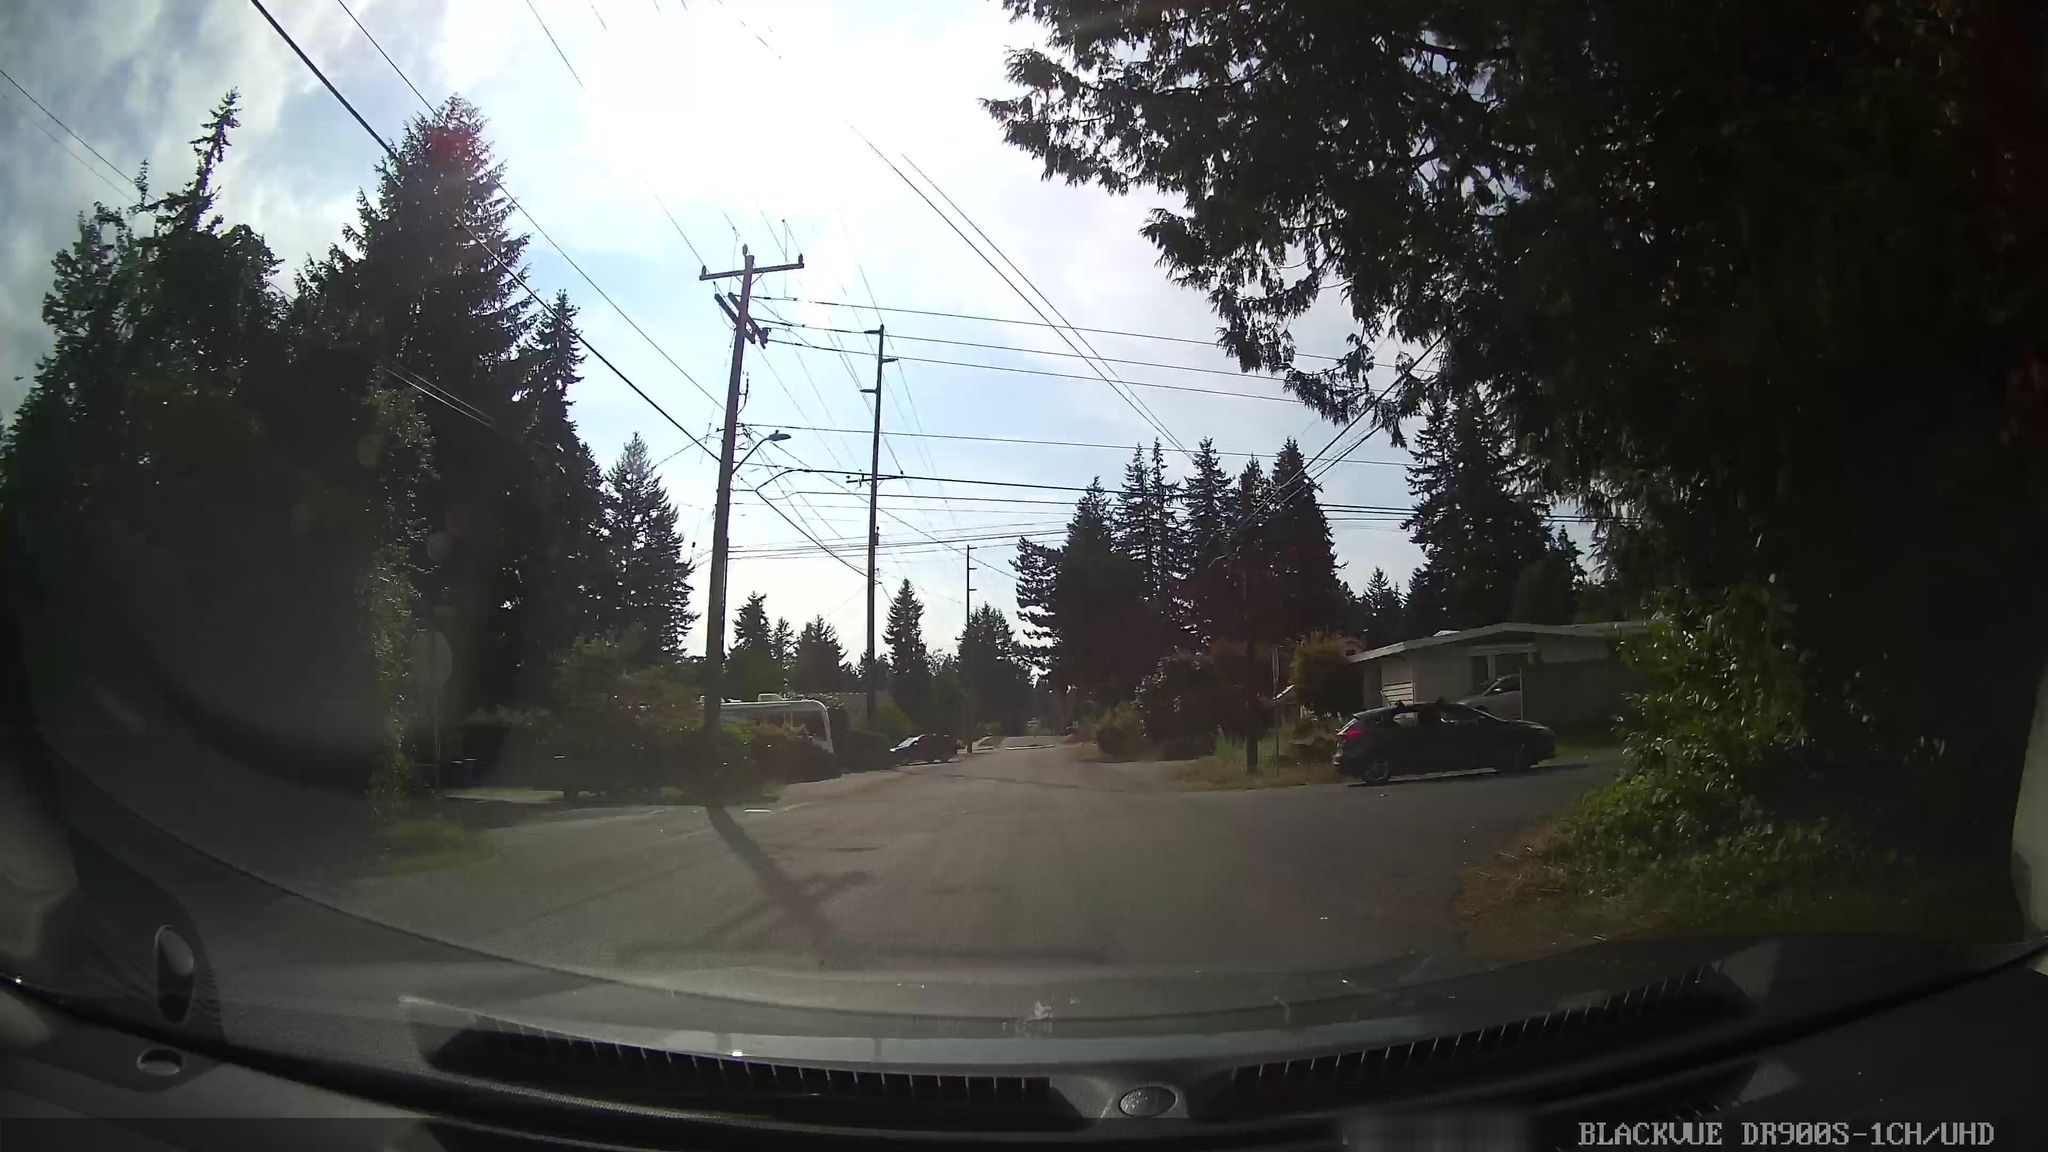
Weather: clear
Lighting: day
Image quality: good
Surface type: driving surface
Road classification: residential
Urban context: urban centre
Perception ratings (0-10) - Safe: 3.95, Lively: 6.13, Beautiful: 5.44, Boring: 5.76, Depressing: 2.26, Wealthy: 1.34